Question: I have created a quiz app using XML.
My XML code:
'''
<item>
<question type="singleChoice">
<![CDATA[1.What does CSS stand for?]]>
</question>
<answer correct="yes">Cascading Style Sheets</answer>
<answer>Computer Style Sheets</answer>
<answer>Colorful Style Sheets</answer>
<answer>Creative Style Sheets</answer>
</item>
'''
and my flex Script code:
'''
protected function buildQuestion():void {
var question:XML=XML(xmlList[quizIndex])
answerOption.removeAllElements()
if(question.question.@type == SINGLE_CHOICE)
{
for each(var tempxml:XML in question.answer)
{
var rad:RadioButton= new RadioButton();
rad.label=tempxml[0];
answerOption.addElement(rad);
}
}
'''
How can I access the current radio button to validate this answer?

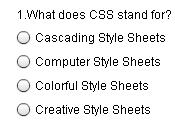
Answer: You can use <URL> for that:
'''
protected function buildQuestion():void
{
var question:XML = XML(xmlList[quizIndex]);
answerOption.removeAllElements();
if (question.question.@type == SINGLE_CHOICE)
{
var group:RadioButtonGroup = new RadioButtonGroup();
group.addEventListener(Event.CHANGE, onAnswerChanged);
for each(var tempxml:XML in question.answer)
{
var rad:RadioButton = new RadioButton();
rad.label = tempxml[0];
rad.group = group;
rad.value = tempxml[0];
answerOption.addElement(rad);
}
}
}
private function onAnswerChanged(event:Event):void
{
var group:RadioButtonGroup = RadioButtonGroup(event.currentTarget);
trace ("Selected answer: " + group.selectedValue);
}
'''